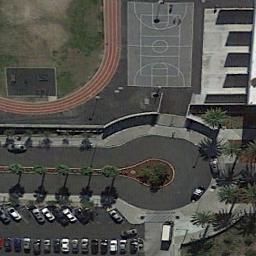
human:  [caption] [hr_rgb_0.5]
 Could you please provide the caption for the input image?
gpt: The runway and basketball court next to the buildings are one street away from the parking lot .

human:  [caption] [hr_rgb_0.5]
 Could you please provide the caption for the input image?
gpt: There are two basketball courts side by side in the lower right corner .

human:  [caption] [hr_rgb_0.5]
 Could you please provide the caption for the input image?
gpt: A basketball court next to a playground and a parking lot beside .

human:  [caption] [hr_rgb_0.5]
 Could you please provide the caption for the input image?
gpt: There is a basketball court between a playground and a building with a parking lot beside .

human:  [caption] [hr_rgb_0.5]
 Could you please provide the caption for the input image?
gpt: The track is next to the basketball court .